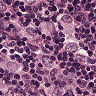
Metastatic tissue present: yes